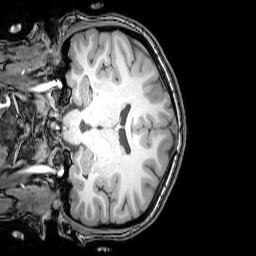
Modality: T1w
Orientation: coronal
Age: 25
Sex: female
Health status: healthy
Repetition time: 0.081 s
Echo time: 0.037 s